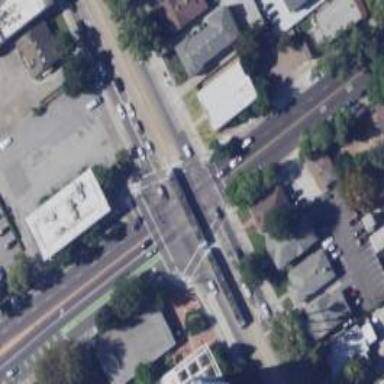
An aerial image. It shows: Tram level crossing on the railway.